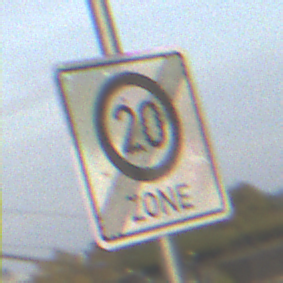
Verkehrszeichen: EndeZone20
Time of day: SunriseSunset
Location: Outdoor (Urban)
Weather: PartlyCloudy
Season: NotSpecified
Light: Natural